Field crop: maize
Growth stage: 2
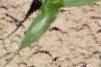
Species: maize